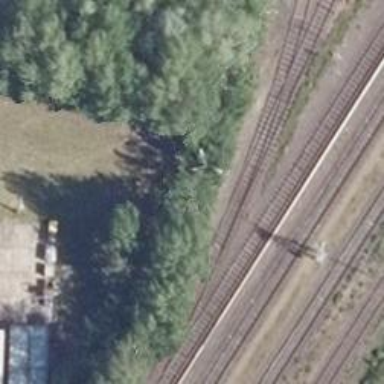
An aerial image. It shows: Railway switch.